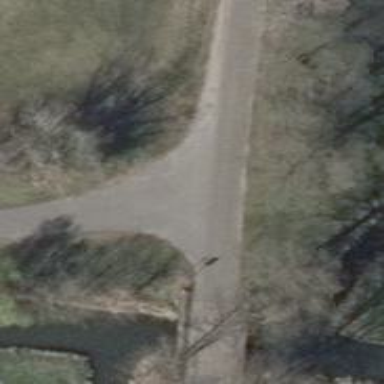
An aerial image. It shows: Unclassified road with asphalt surface.